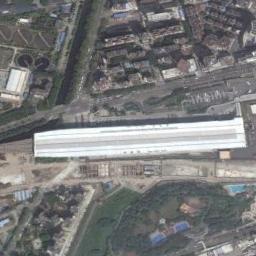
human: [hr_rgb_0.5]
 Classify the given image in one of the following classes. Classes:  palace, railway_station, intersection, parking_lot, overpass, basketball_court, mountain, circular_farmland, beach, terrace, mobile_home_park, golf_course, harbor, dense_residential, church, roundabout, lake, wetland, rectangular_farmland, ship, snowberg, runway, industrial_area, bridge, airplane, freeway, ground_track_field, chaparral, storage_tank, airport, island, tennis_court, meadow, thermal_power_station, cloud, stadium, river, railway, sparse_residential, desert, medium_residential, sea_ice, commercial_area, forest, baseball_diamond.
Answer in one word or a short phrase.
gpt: railway_station